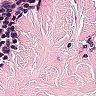
Metastatic tissue present: no